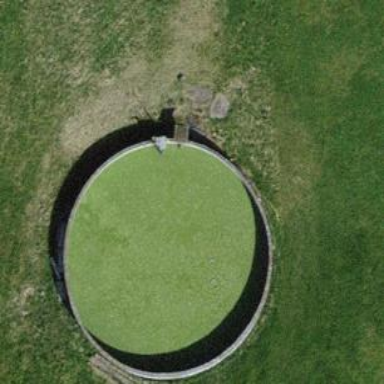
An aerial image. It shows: Storage tank with man-made structure.